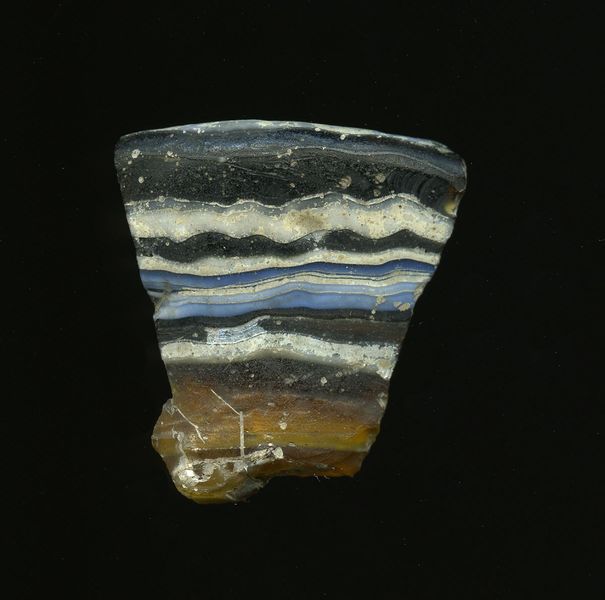
Titel: Fragment eines Gefäßes
Standort: Hamburg
Institution: Museum für Kunst und Gewerbe Hamburg
Schlagwörter: blau, gelb, braun, bunt, glas, stein, farbe, schichten, antike, geschnitten, kaiserzeit, gepresst, aufbewahrung, steinschichten, schankgeschirr, gefäß, behälter, frühe kaiserzeit, prinzipat, römische, mittlere, späte